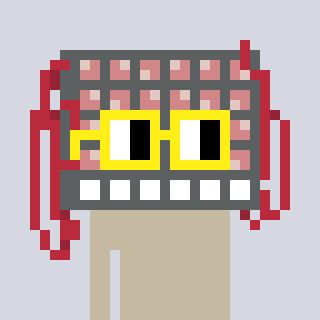
a pixel art character with square yellow glasses, a turing-shaped head and a grayscale-colored body on a cool background